Brain MRI, t1w sequence, axial 2D slice.
Patient: age 52, sex M, weight 78 kg, height 1.78 m
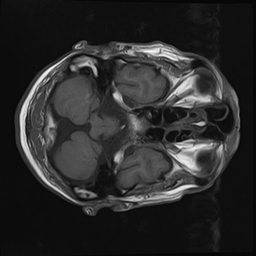